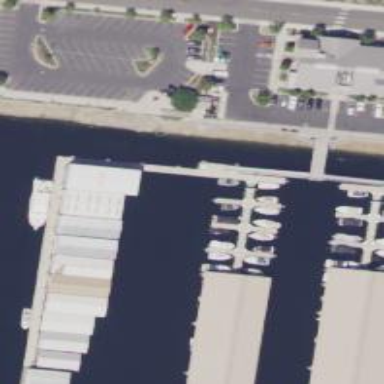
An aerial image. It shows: Man-made pier.